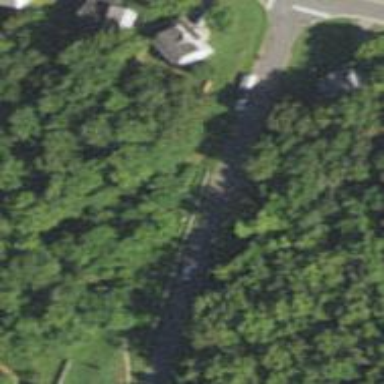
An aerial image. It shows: Culvert tunnel.